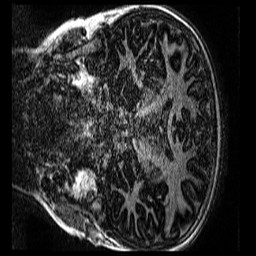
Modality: MP2RAGE
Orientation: coronal
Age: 10
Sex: female
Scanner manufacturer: siemens
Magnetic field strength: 3 T
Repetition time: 4 s
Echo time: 0.00299 s